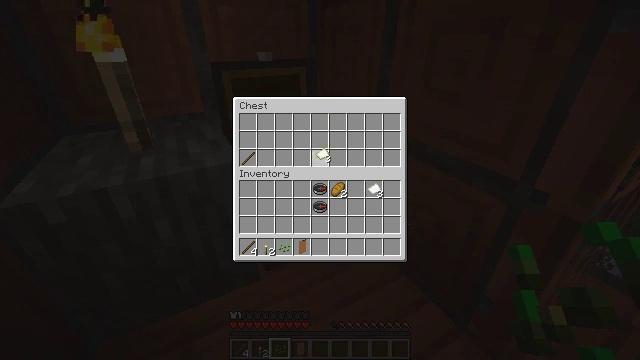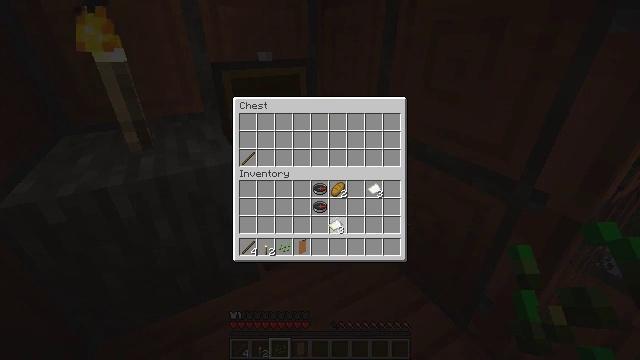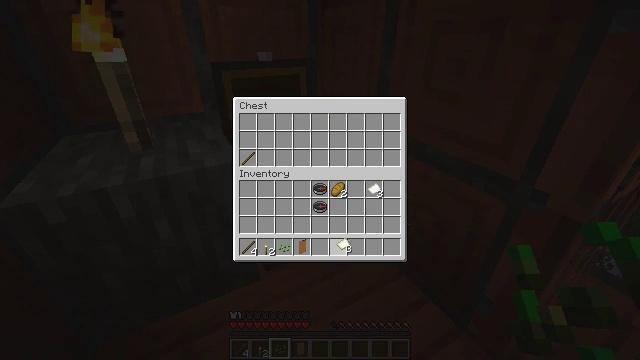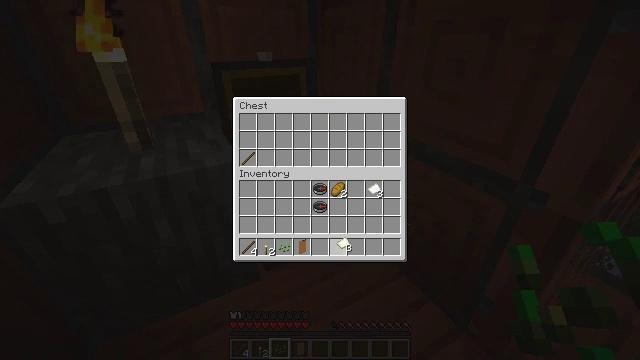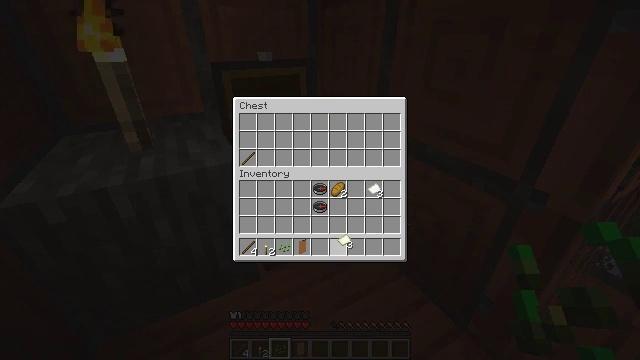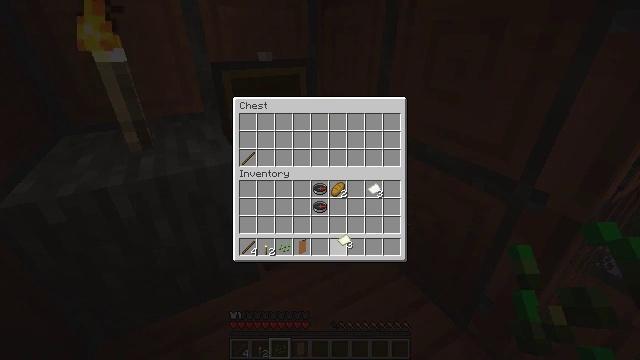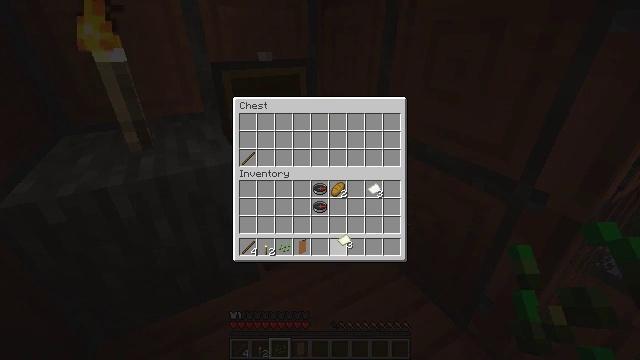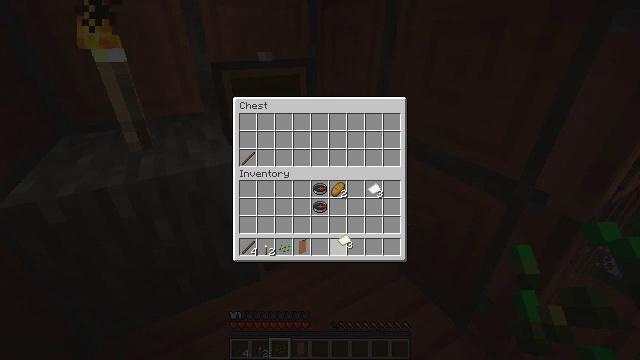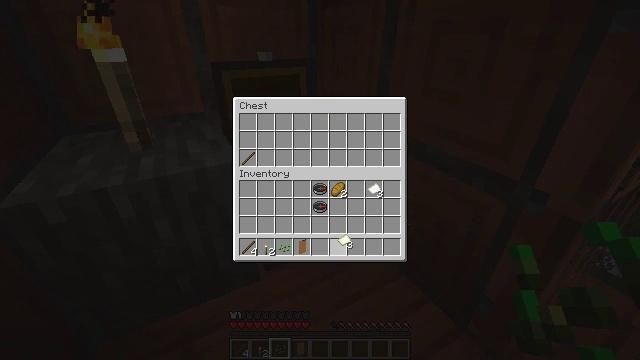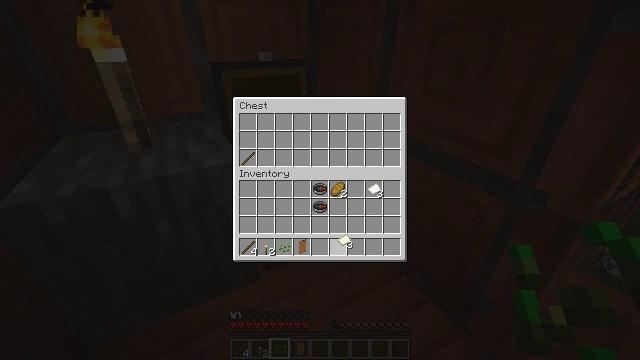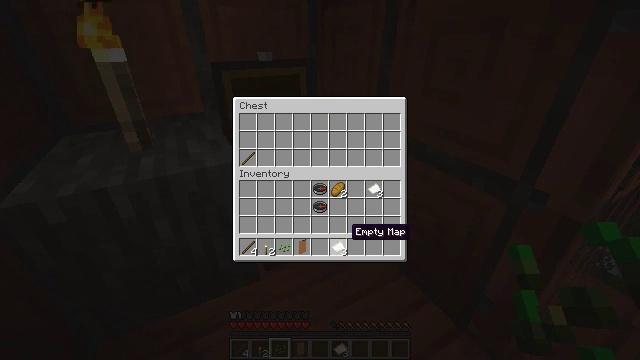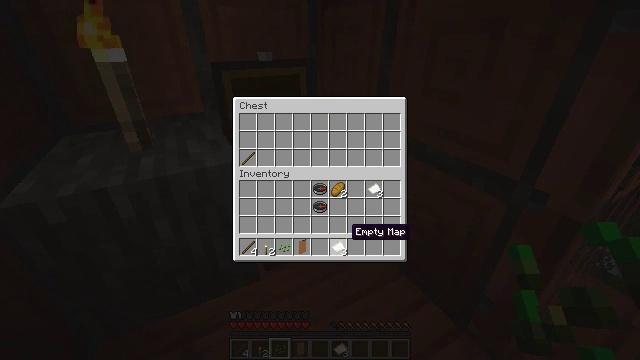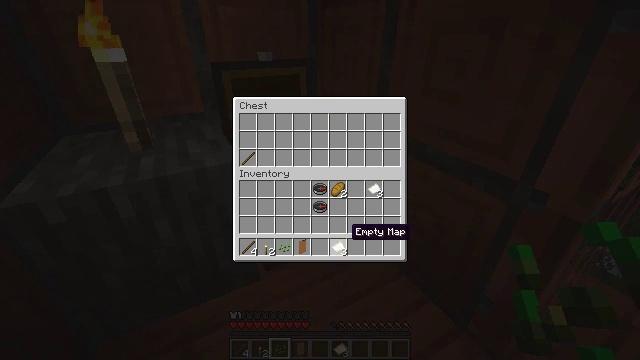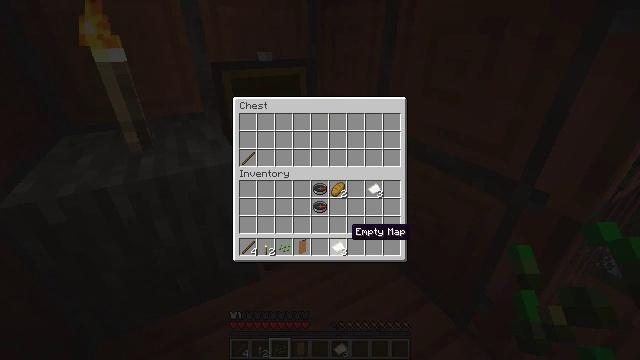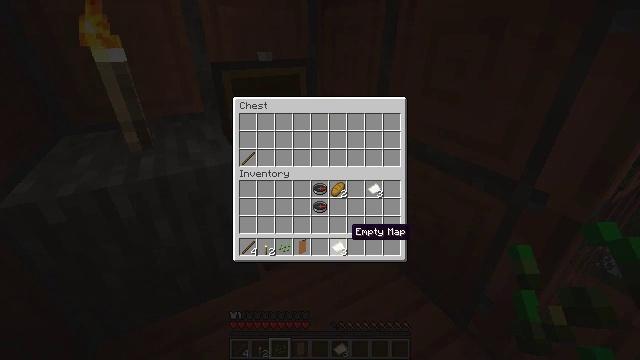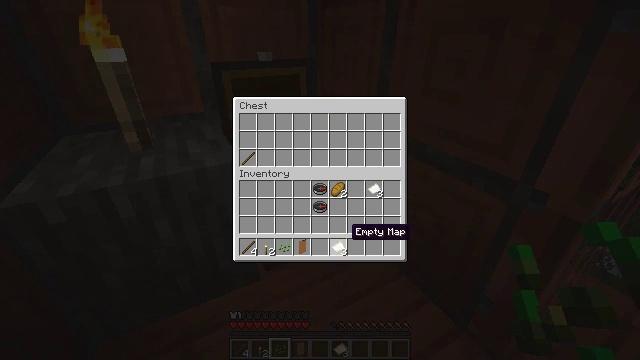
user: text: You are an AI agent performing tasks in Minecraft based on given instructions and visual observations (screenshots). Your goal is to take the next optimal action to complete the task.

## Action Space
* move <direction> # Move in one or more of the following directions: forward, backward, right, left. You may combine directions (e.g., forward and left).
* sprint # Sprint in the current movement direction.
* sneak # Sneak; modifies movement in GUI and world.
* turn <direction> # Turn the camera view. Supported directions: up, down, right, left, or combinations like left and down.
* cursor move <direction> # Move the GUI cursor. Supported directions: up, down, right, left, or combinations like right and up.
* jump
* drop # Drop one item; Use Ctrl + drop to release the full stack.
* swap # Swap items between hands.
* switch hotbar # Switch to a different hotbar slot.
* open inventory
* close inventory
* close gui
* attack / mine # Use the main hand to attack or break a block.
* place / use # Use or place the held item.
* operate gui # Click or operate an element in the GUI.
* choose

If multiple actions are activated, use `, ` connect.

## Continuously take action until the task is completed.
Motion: motion action
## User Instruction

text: Mine the acacia wood.
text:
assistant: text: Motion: turn right and down
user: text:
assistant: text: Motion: turn right and down
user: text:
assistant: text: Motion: no_op
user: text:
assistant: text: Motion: no_op
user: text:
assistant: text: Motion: attack / mine
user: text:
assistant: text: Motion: attack / mine
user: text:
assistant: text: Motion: attack / mine
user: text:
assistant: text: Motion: attack / mine
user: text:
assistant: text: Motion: attack / mine
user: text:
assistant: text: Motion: no_op
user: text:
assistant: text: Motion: no_op
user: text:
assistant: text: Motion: no_op
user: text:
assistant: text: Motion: no_op
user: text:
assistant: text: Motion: no_op
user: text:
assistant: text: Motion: no_op
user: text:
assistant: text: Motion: no_op
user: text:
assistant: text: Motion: open inventory
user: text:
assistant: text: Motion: open inventory
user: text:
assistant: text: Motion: open inventory
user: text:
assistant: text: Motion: turn right, open inventory
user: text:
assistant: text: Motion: turn right and down
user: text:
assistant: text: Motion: turn right and down
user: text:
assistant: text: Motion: no_op
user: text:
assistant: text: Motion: turn right and up
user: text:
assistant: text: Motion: move forward, turn right and up
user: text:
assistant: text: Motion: move forward, turn right and up
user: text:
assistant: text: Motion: move forward, turn up
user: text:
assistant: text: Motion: move forward, turn up
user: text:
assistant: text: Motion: move forward, turn left and up
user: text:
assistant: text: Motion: move forward, turn left and up